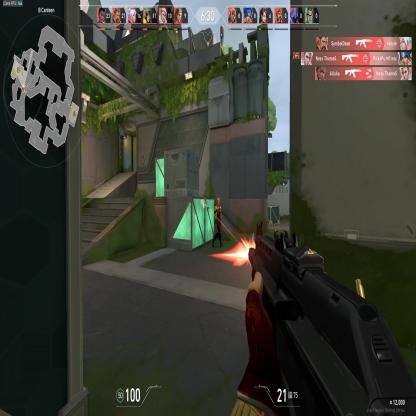
Label: enemy